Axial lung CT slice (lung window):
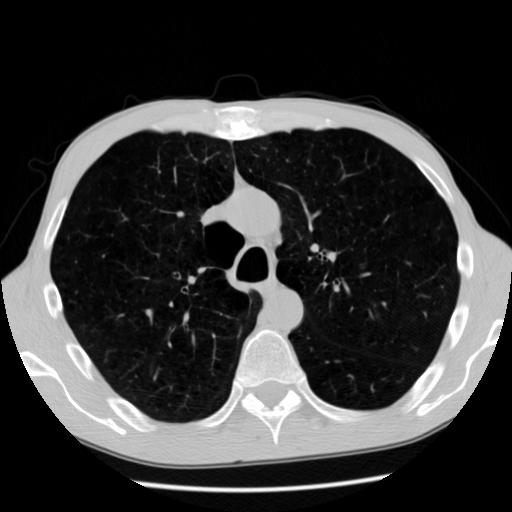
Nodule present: no